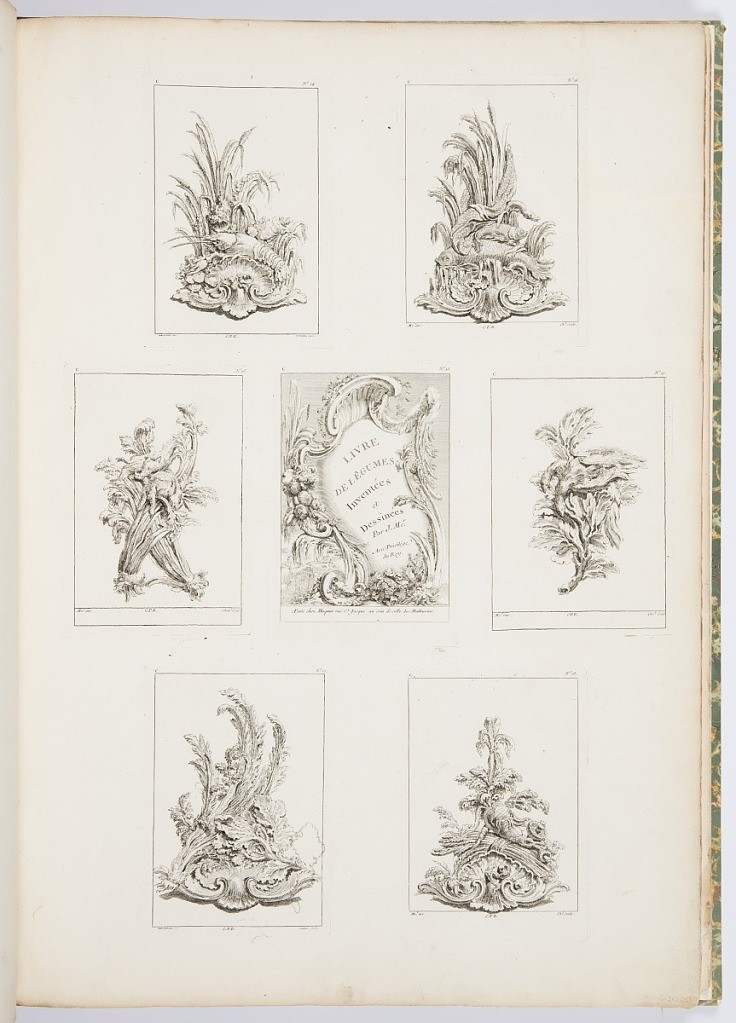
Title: Ornament Design with Two Dead Birds lying on Acanthus Branch, from Livre de Legumes [Series of Vegetable Ornament], pl. 19 in Oeuvre de Juste-Aurèle Meissonnier
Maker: Juste-Aurèle Meissonnier, French, b. Italy, 1695–1750
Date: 1748
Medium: Etching on off-white laid paper
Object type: Print
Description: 1921-6-212-9-a: A crayfish lies over a shell cartouche and in fron...;     1921-6-212-9-b: Two Fish and a snake (?) lie above a shell fountai...;     1921-6-212-9-c: A rabbit and a bird (up-side down) lay over two cr...;     1921-6-212-9-d: Cartouche framed with leaves and vegetables and ti...;     1921-6-212-9-e: Two birds lie on top of a branch of acanthus leave...;     1921-6-212-9-f: Curving acanthus leaves lie on top of shell.50;     1921-6-212-9-g: Six plates depicting different vegetables. At cent...